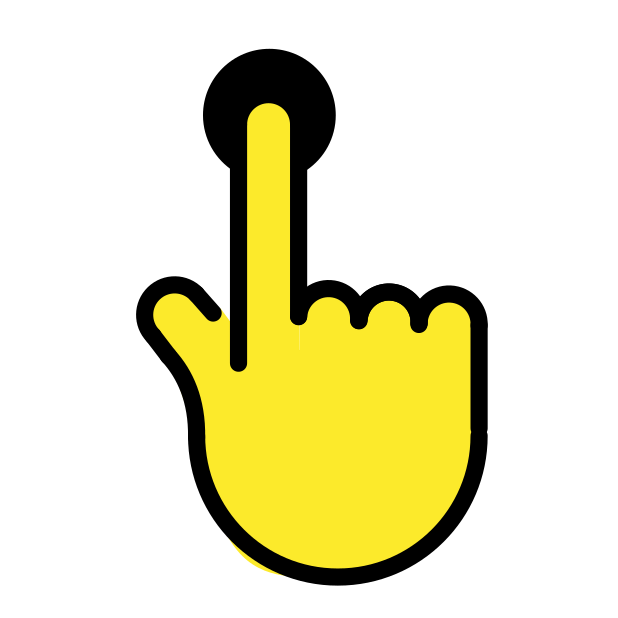
hold